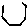
Label: hexagon